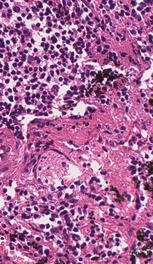
Tumor epithelial tissue: no
Tumor-associated stroma tissue: yes
Normal tissue: no